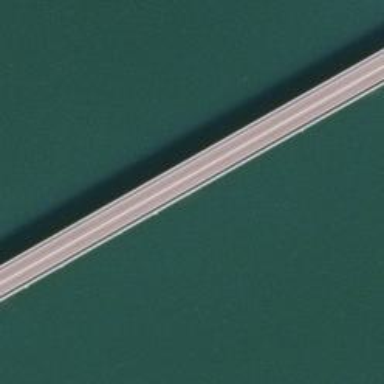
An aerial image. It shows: Bridge supported by pillars.